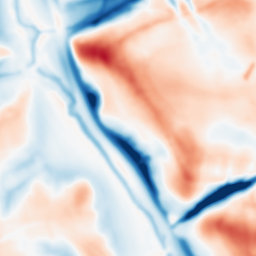
Category: multiscale
Decomposition family: dog_multiscale
Decomposition parameters: sigma_ratio: 2
n_scales: 3
base_sigma: 2
Upsampling method: quartic
Upsampling parameters: scale: 8
Upsampling scale: 8